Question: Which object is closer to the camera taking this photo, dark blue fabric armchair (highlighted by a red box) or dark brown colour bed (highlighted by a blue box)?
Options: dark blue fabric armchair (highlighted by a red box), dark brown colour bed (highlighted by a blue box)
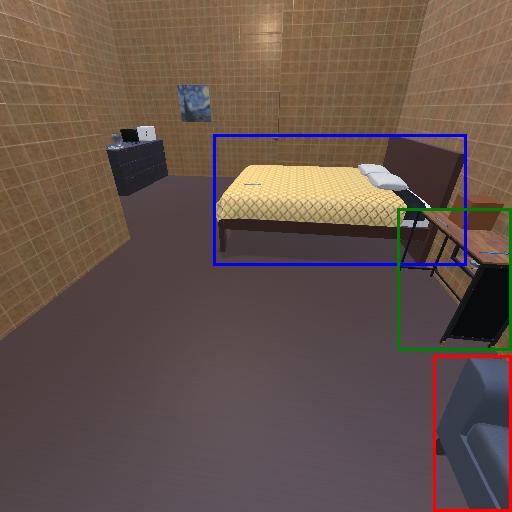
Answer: dark blue fabric armchair (highlighted by a red box)